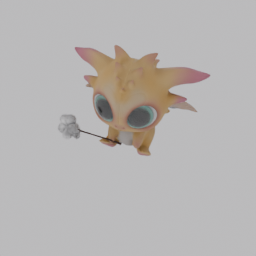
Label: animals